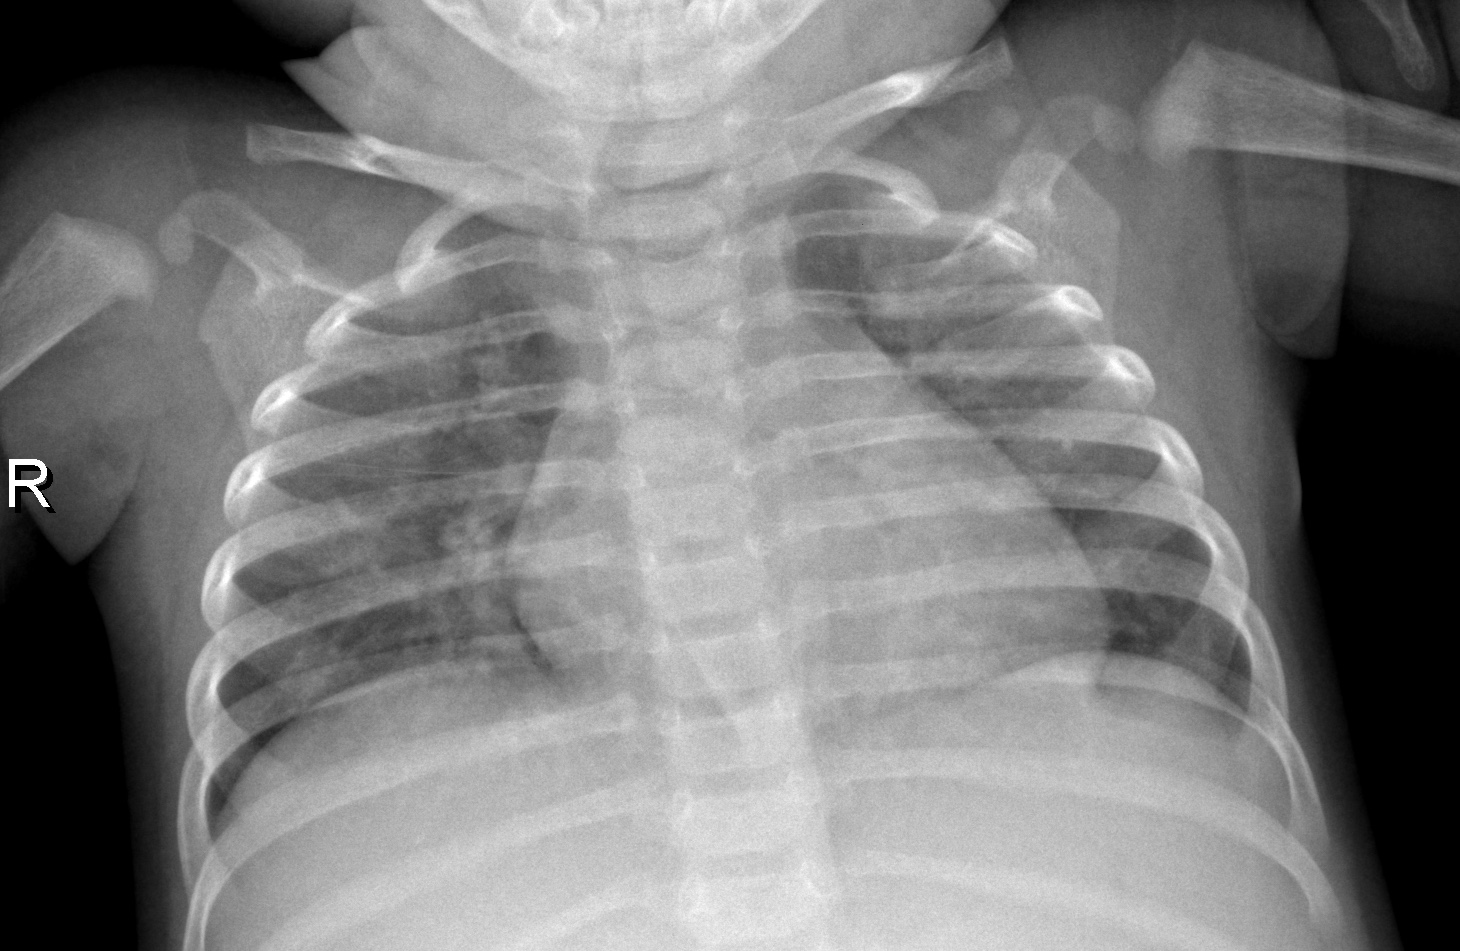
Diagnosis: NORMAL